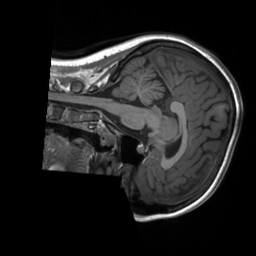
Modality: T1w
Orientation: sagittal
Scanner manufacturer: siemens
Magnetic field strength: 3 T
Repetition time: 2.3 s
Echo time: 0.00207 s